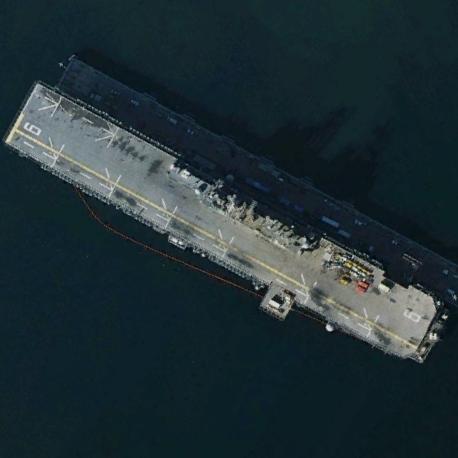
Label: assault